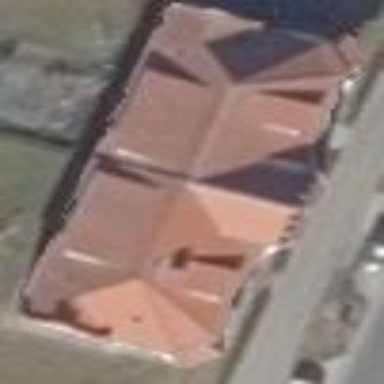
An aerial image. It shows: Gabled roof on residential building.